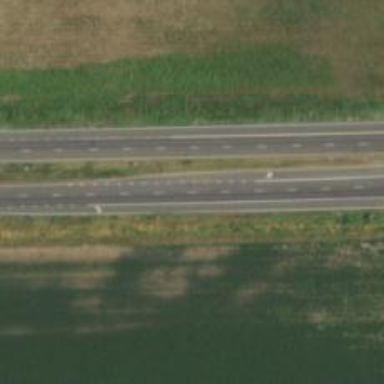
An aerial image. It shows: Expressway with asphalt surface. The highway is classified as trunk and has grade1 tracktype.